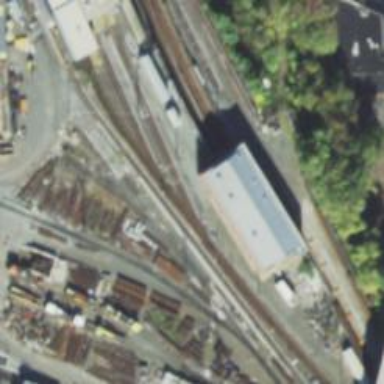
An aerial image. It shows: Electrified rail in service yard.